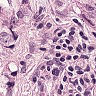
Metastatic tissue present: yes